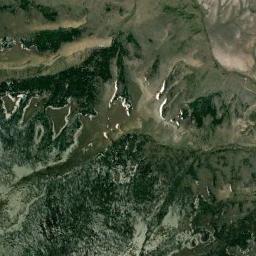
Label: mountain